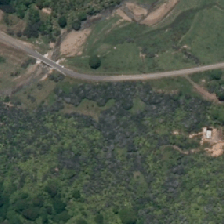
Land cover: manuka_kanuka